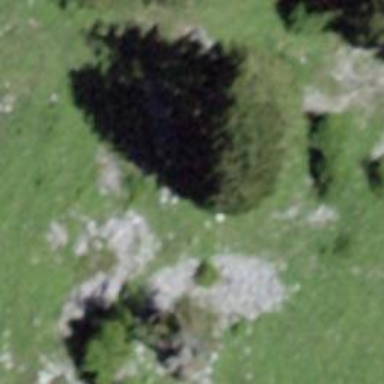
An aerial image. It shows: Single tag "natural: tree."